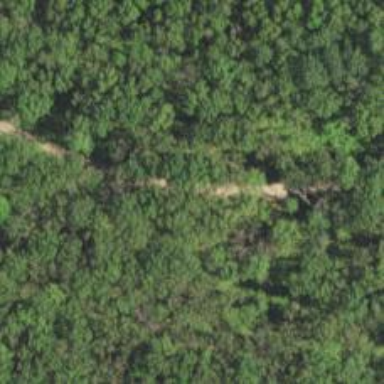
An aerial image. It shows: Abandoned railway track that is part of historic railway.